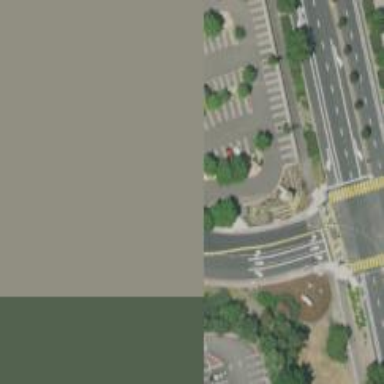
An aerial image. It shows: Unmarked road crossing.